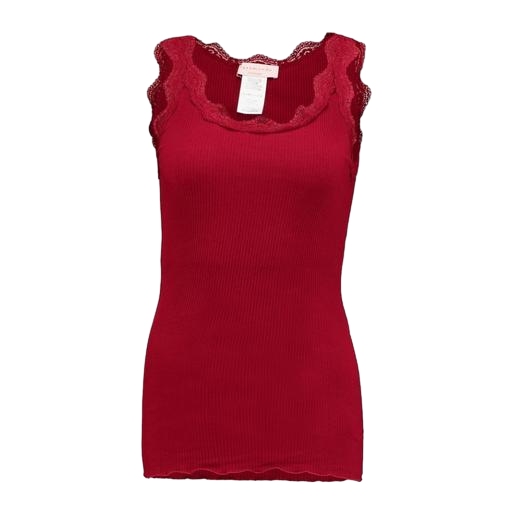
lace-trimmed ribbed tank, red tank top, red essential tank, white background